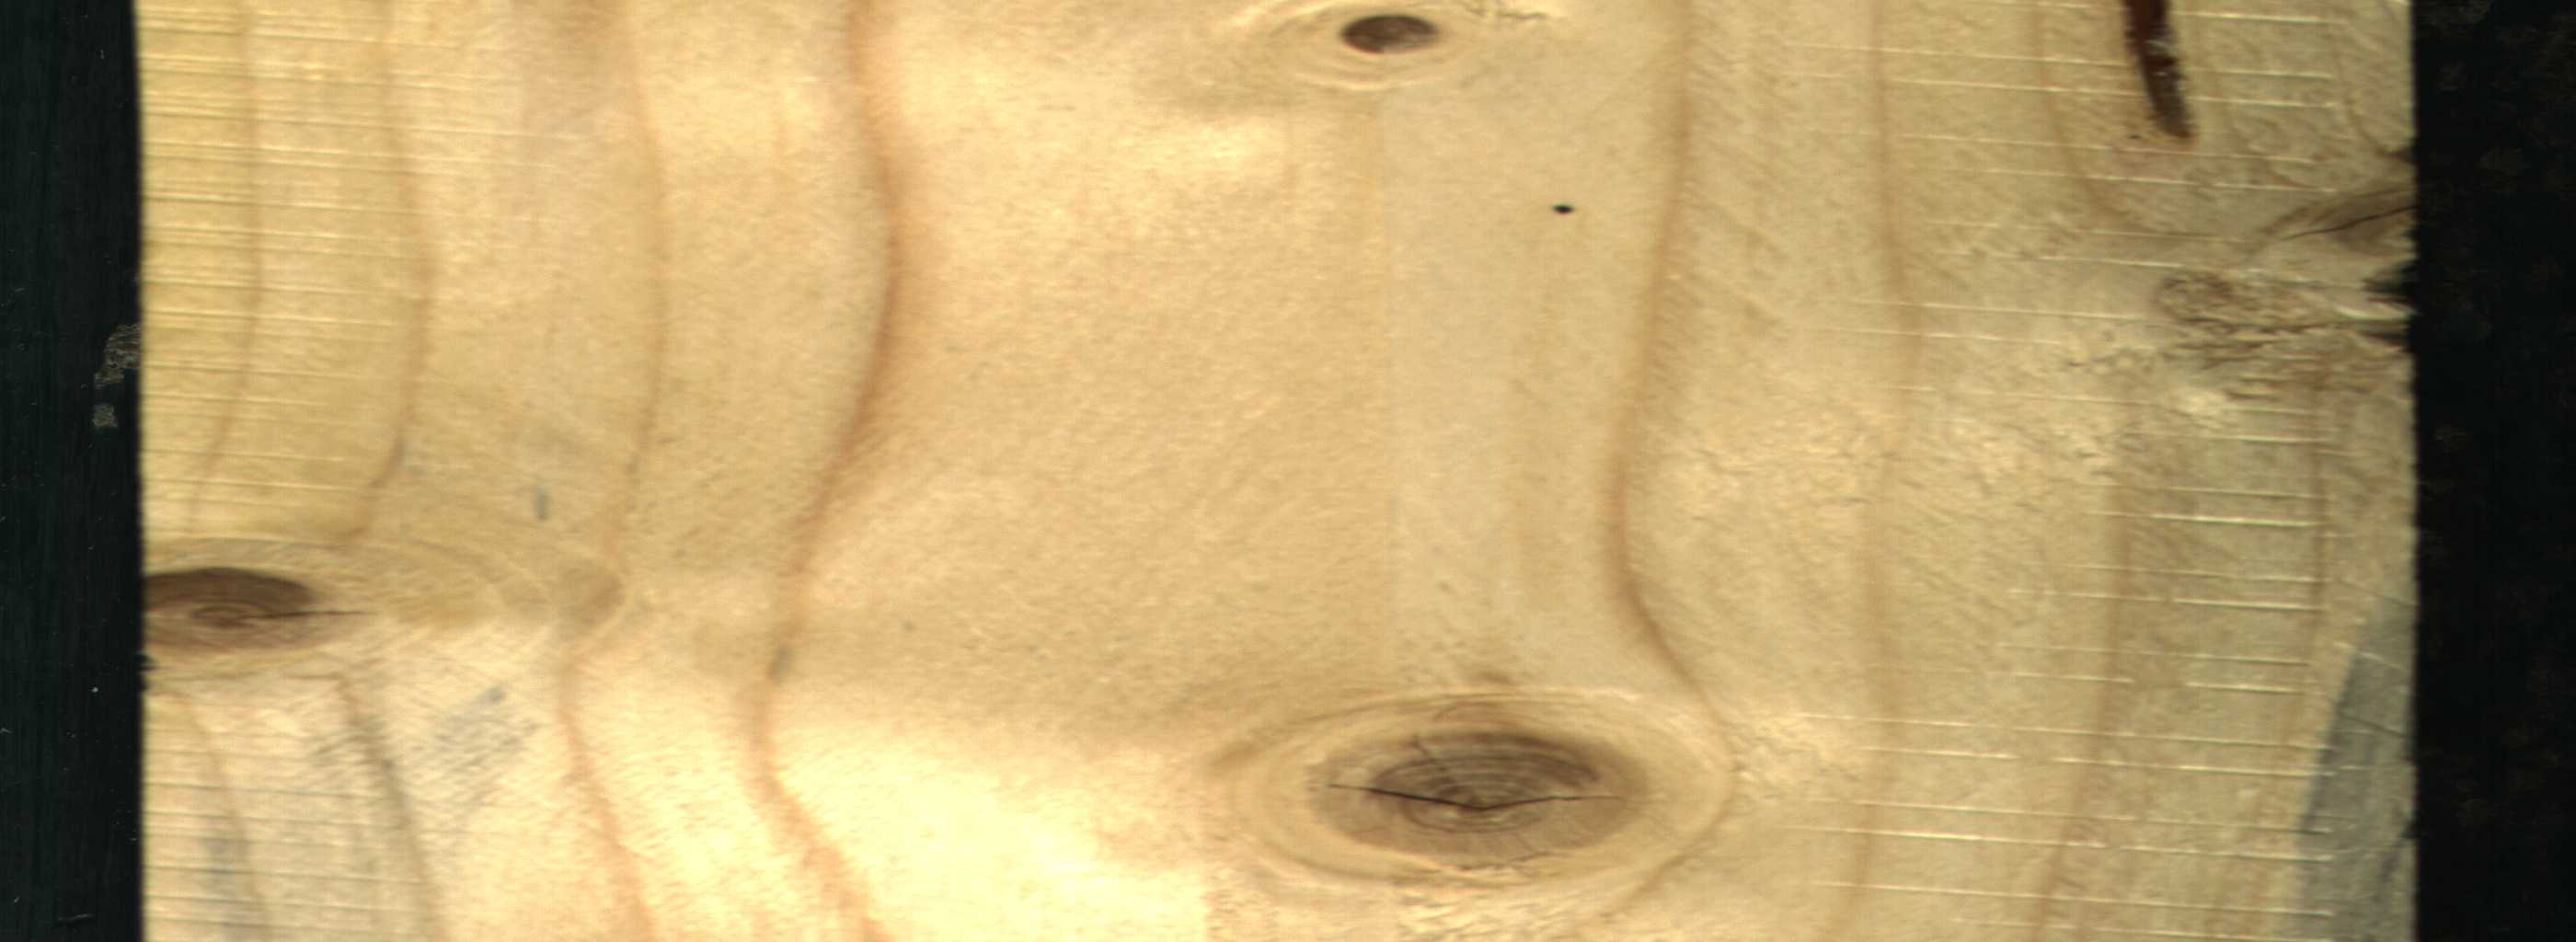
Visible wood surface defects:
Blue_Stain
resin
knot_with_crack
knot_with_crack
Live_Knot
Live_Knot